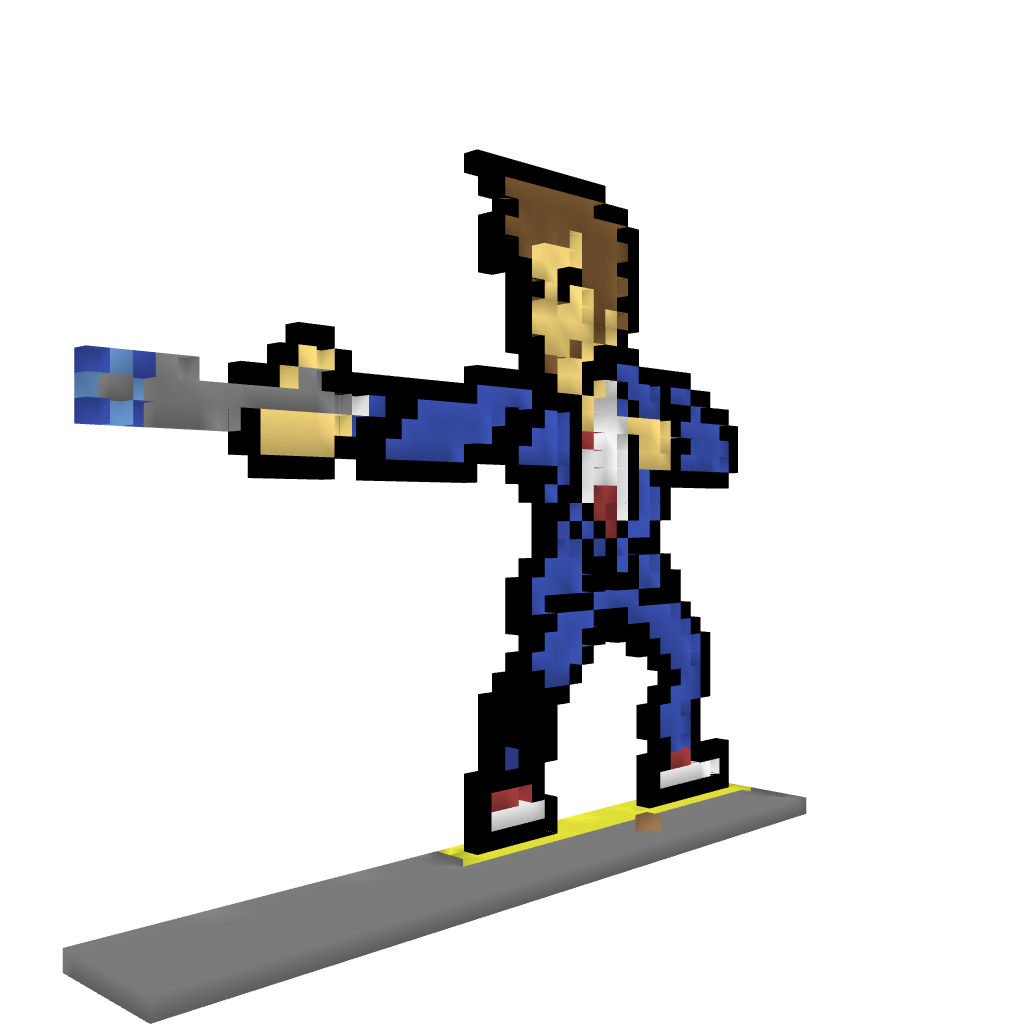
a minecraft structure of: The 10th Doctor high quality